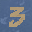
Label: 3